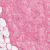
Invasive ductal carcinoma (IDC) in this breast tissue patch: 0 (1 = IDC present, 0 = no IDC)